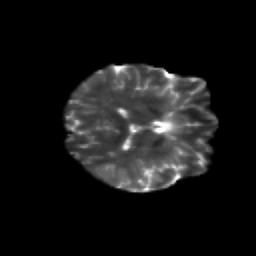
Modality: T2w
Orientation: axial
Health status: healthy
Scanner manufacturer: siemens
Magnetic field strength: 3 T
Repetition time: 12 s
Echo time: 0.092 s